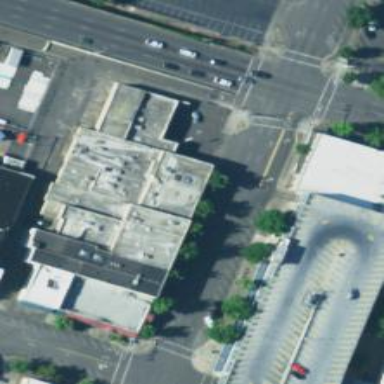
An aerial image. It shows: Retail building with beige exterior.